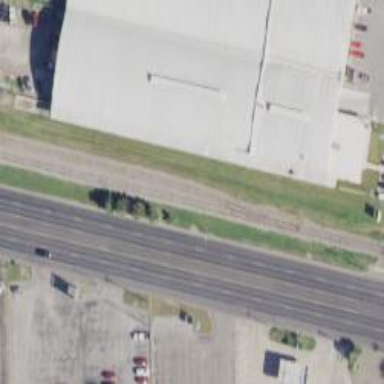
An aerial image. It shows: Railway siding with rails.